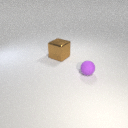
small purple rubber sphere in front of large brown metal cube